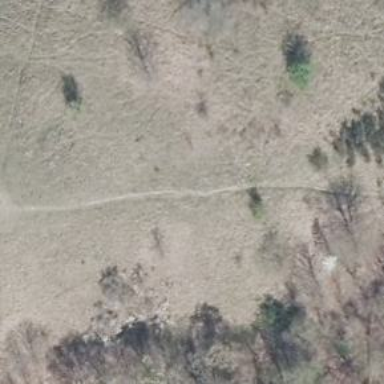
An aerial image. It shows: Sandy path.